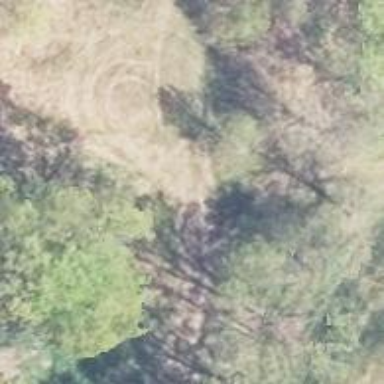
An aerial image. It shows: Grassy track with grade5 tracktype.